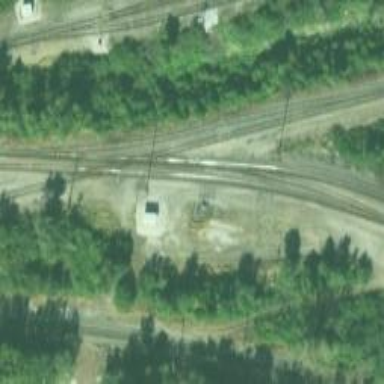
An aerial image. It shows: Railway crossing.